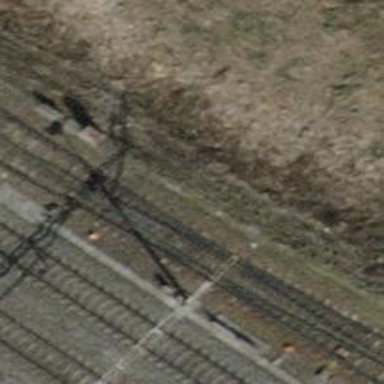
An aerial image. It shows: Rail siding with electrified contact lines.